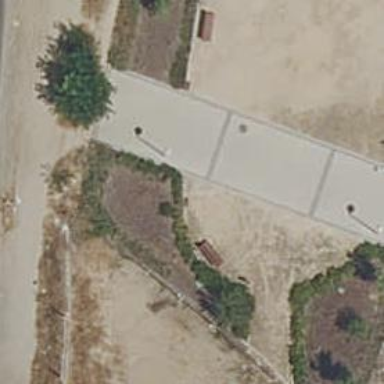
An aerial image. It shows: Bench for seating.